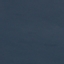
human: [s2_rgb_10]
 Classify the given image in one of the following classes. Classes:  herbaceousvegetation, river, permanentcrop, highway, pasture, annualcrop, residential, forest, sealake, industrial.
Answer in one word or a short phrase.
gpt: SeaLake